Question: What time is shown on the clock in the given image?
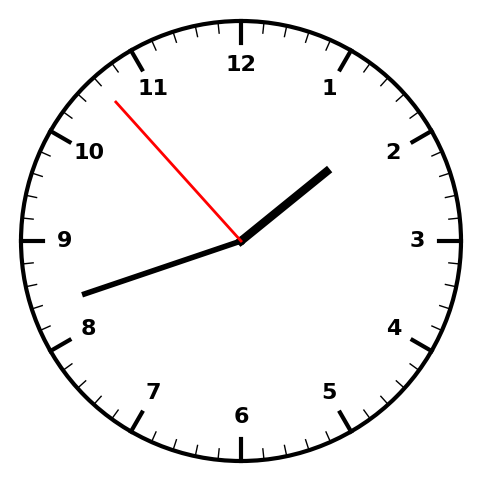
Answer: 01:41:53